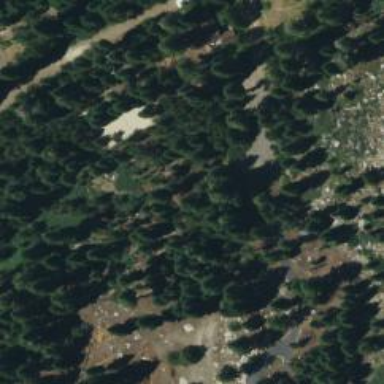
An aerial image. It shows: Evergreen woodland with needle-leaved trees.